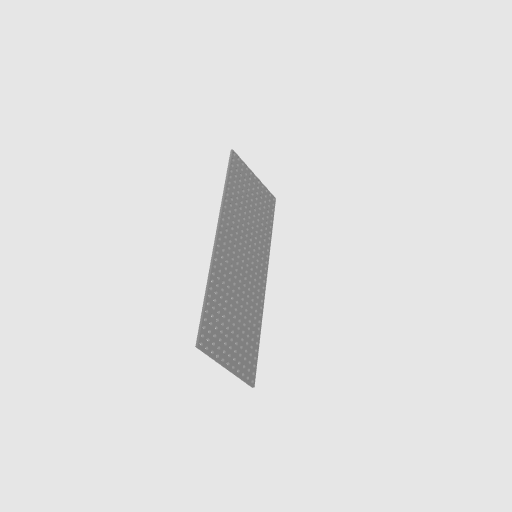
Part: GridPlate11x29H